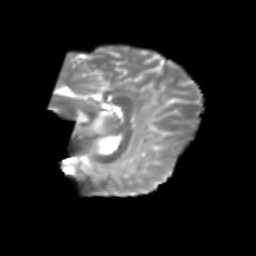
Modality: T2w
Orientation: sagittal
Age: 21
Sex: male
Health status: healthy